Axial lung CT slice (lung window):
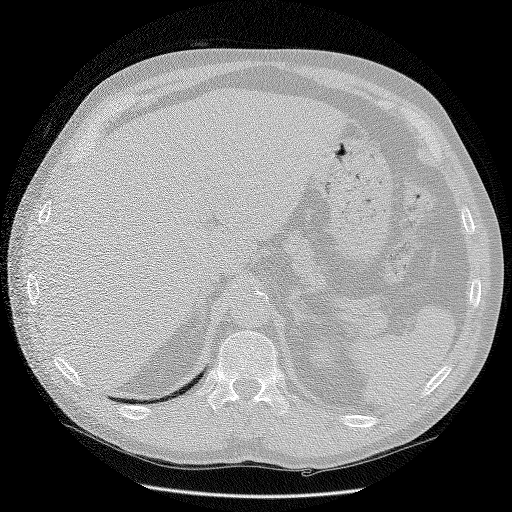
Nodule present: no